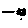
Label: cat